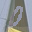
Label: 0